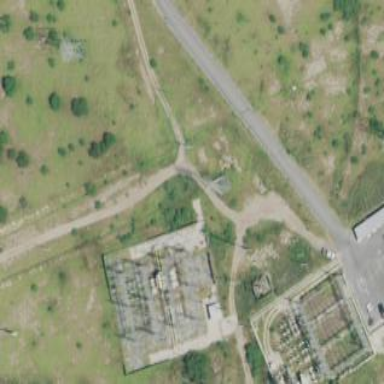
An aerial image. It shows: Outdoor transmission substation.